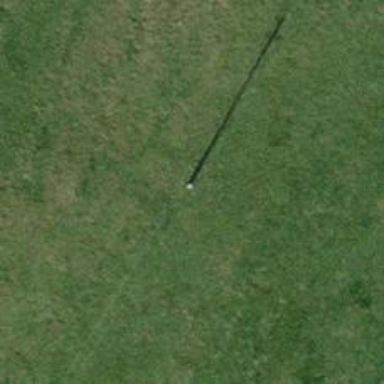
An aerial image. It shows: Straight power pole with straightforward line management.